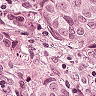
Metastatic tissue present: yes